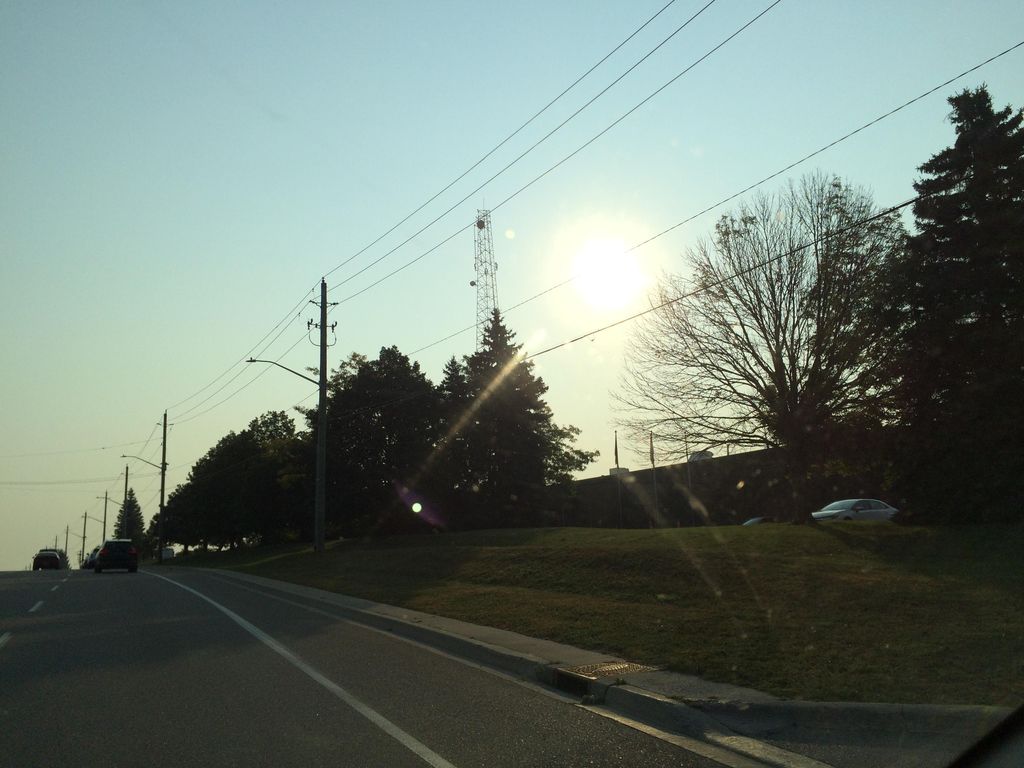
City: kitchener-waterloo